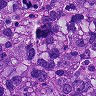
Metastatic tissue present: yes